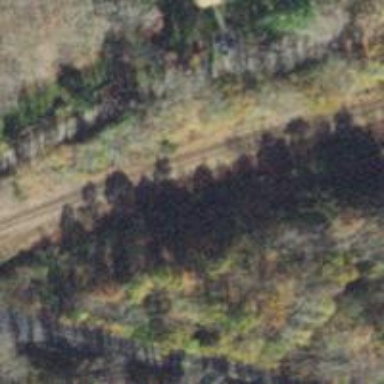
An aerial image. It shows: Abandoned railway.